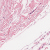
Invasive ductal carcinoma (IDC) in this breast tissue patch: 0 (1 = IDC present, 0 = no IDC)